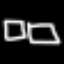
Label: square